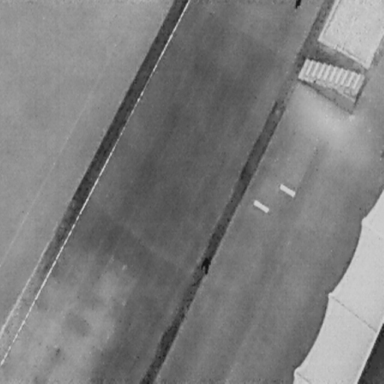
There are two People in the infrared image.